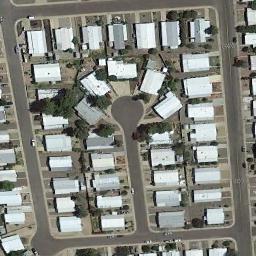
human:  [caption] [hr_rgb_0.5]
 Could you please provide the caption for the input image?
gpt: There are many houses of different shapes in the mobile home park .

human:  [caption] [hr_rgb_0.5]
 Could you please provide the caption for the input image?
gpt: There are three rows of mobile homes .

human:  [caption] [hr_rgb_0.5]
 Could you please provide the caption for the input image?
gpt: The mobile home park has lots of neatly arranged white mobile homes and some roads go through the mobile home park .

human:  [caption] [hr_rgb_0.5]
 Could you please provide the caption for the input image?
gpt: The mobile home park is on the open place next to the road .

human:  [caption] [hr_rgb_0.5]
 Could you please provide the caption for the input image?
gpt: There are many white buildings arranged neatly in the mobile home park .